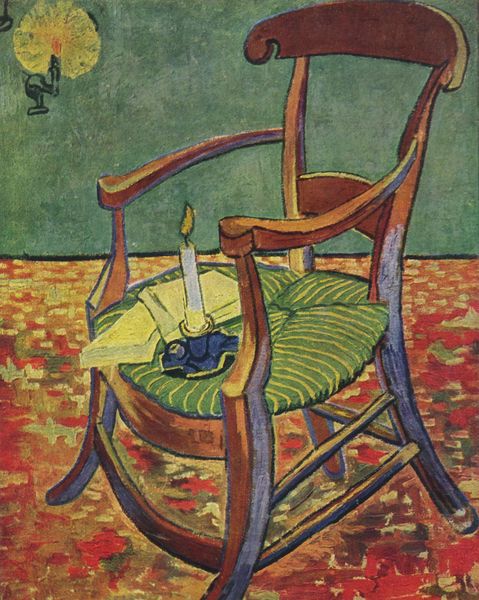
Titel: Paul Gauguins Stuhl
Künstler: Vincent van Gogh
Standort: Amsterdam
Institution: Van Gogh Museum
Schlagwörter: blau, feuer, gemälde, schatten, weiß, gelb, grün, impressionismus, ocker, braun, bunt, grau, hell, holz, lampe, licht, nacht, orange, raum, stuhl, zimmer, rot, beige, expressionismus, muster, symbolismus, teppich, wand, bild, holzstuhl, möbel, rückenlehne, flach, boden, sessel, stoff, genre, keramik, stilleben, stillleben, beine, bücher, papier, armlehne, lehne, fußboden, moderne, hellgrün, violett, van gogh, lehnen, blue, chair, cushion, kissen, lamp, men, oil, pillow, red, stool, white, black, carpet, expressionism, gold, green, grey, interior, modern, old, painting, polster, room, seat, sit, wall, yellow, detail, lesen, gestreift, kerze, streifen, flowers, oil painting, pattern, rug, kerzen, leuchter, metall, brown, floor, perspective, wooden, menschenleer, gauguin, punkte, kante, flamme, buch, gogh, lehnstuhl, strahlen, linie, form, tupfen, vincent van gogh, kerzenständer, kerzenlicht, kerzenschein, schein, wachs, kerzenhalter, seiten, wood, armlehnen, sad, flower, blaugrün, brief, briefe, stuhlbeine, expressiv, ständer, halter, stuhö, light, night, paper, korbgeflecht, sitzfläche, color, impressionism, post-impressionism, provence, fabric, schief, line, french, streben, möbelstück, books, getupft, krumm, letters, papers, hoz, vincent, still life, tief, lantern, arms, komplementärkontrast, querstreben, art, colors, back, binsen, legs, rot grün, fire, van, book, candle, brush, brushstrokes, stripes, picasso, canvas, paint, dutch, peace, stripe, bespannung, pottery, candles, flames, lightning, illumination, kezenhalter, wandleuchter, impression, modernism, strokes, flame, skewed, wandleuchte, binsengeflecht, holzsessel, lit, pages, lost, blue wall, glow, arles, flemmen, gelb lila, kerzenflamme, stuhl mit kerze, van goh, ywllow, center, soft, bibel, warm, grüne wand, lighting, ligh, lanp, whute, nantes, painterly, amsterdam, writer, fauves, object, striped, motieve, motive, leanchair, obscure, sconce, wicker, armrest, solitude, candlelight, tilted, cnadle, stil life, rocking, wall sconce, cahir, candle holder, surve, wooden chair, einrichtung, motherfucker, cangle, roter fußboden, flowered, reflector, rungs, red floor, rocky chair, wood', cush, skulpt, scounce, falme, green cushion, candle on chair, candle and chair